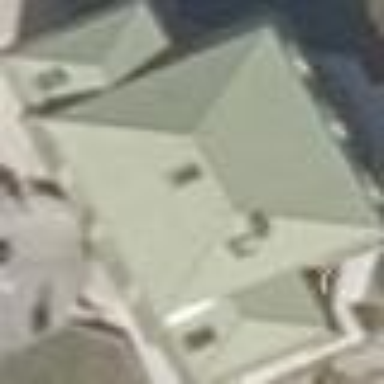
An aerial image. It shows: House with mansard roof shape.